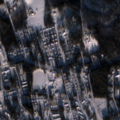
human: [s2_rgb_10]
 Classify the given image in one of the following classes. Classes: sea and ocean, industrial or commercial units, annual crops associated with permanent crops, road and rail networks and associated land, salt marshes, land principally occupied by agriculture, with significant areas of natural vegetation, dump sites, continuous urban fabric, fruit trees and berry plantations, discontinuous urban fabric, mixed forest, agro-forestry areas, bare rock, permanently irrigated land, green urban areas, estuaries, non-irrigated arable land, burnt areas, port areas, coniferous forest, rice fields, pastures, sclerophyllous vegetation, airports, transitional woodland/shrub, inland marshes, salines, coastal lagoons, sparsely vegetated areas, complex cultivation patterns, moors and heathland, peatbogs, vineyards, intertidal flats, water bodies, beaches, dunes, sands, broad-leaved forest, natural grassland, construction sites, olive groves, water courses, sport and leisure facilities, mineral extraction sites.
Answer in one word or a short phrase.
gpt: discontinuous urban fabric, coniferous forest, mixed forest